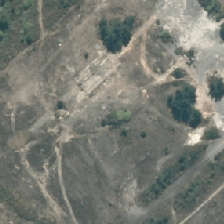
Land cover: urban_build_up